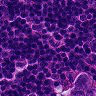
Metastatic tissue present: no